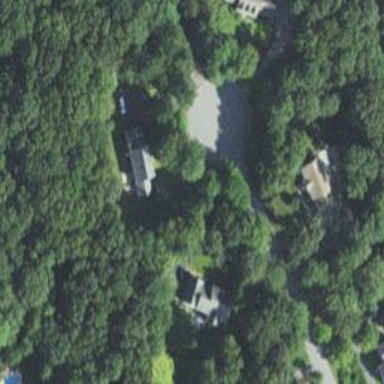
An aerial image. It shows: Residential driveway serving as service road.